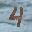
Label: 4